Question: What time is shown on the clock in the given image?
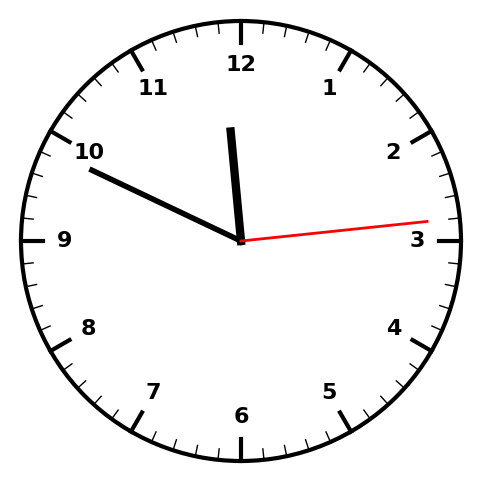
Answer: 11:49:14